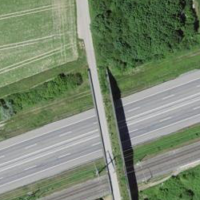
EUNIS habitat code: 57
Species observed at this site:
Polyommatus icarus
Gomphocerippus rufus
Hippocrepis emerus
Chorthippus brunneus
Chorthippus biguttulus